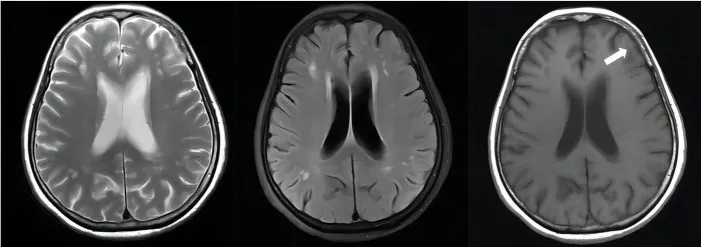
Unenhanced brain MRI scan on April 19, 2022(D + 74): Multiple infarcts and ischemic foci were seen bilaterally in the periventricular and frontoparietal white matter; there were abnormally enhancing lesions in the right ambient cistern, left sylvian cistern and adjacent brain parenchyma, which was considered a diagnosis of TBM, especially by referring to her medical history; also there was mild brain atrophy.
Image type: radiology (mri)